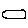
Label: fish